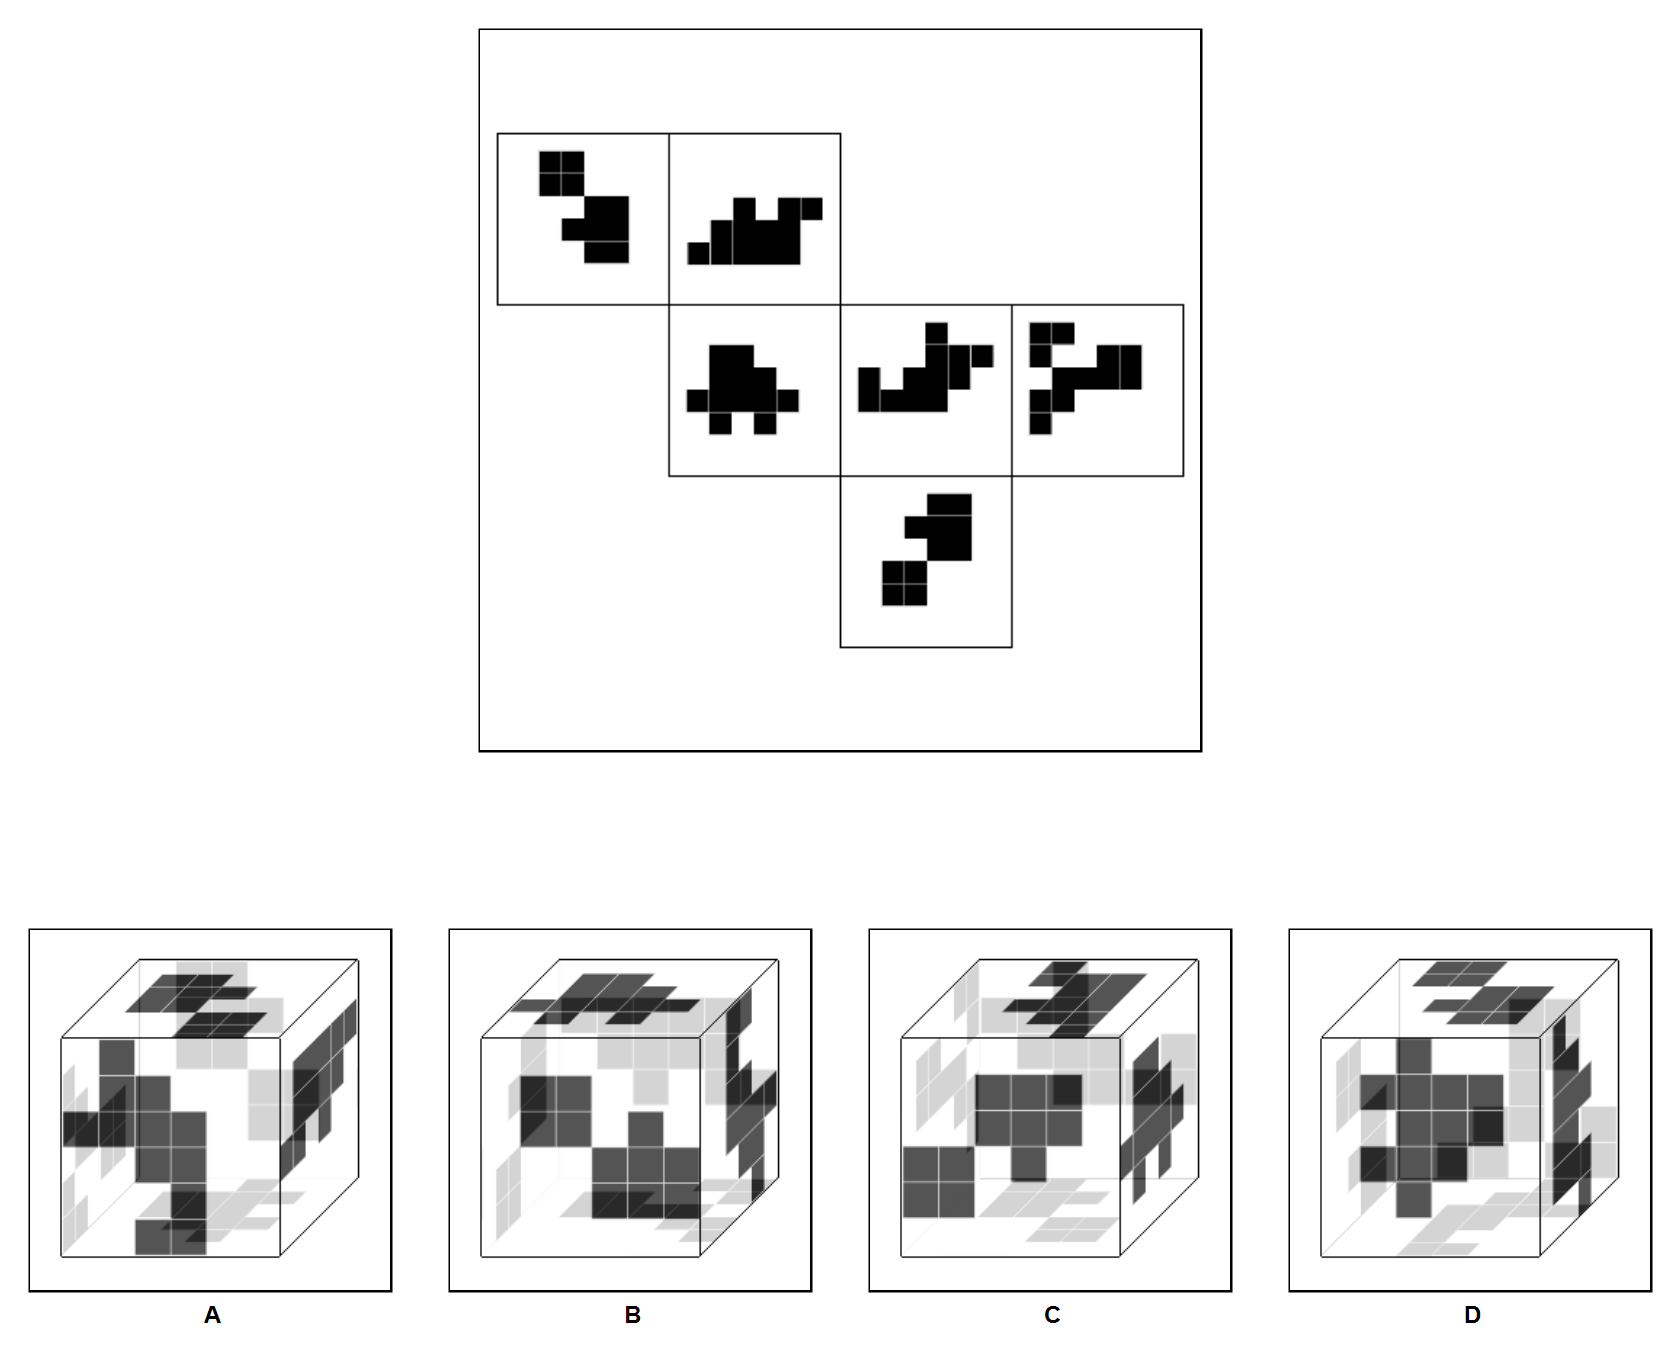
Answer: A